Interaction volume radius: 10 \u00c5
Interaction volume height: 10 \u00c5
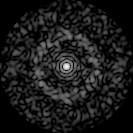
Disorder parameter: 0.8624